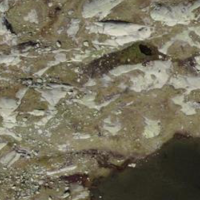
EUNIS habitat code: 31
Species observed at this site:
Oenanthe oenanthe
Marmota marmota